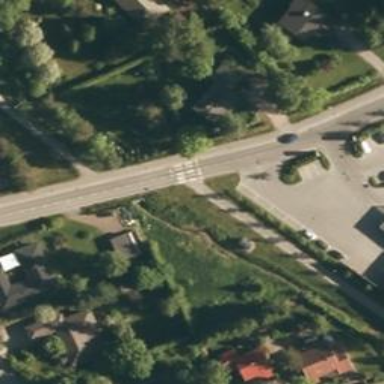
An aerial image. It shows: Crossing on asphalt cycleway.